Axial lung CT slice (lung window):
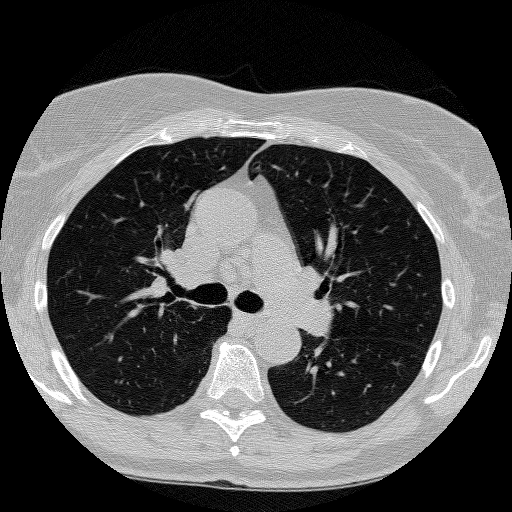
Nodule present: no